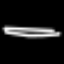
Label: pencil